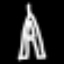
Label: The Eiffel Tower